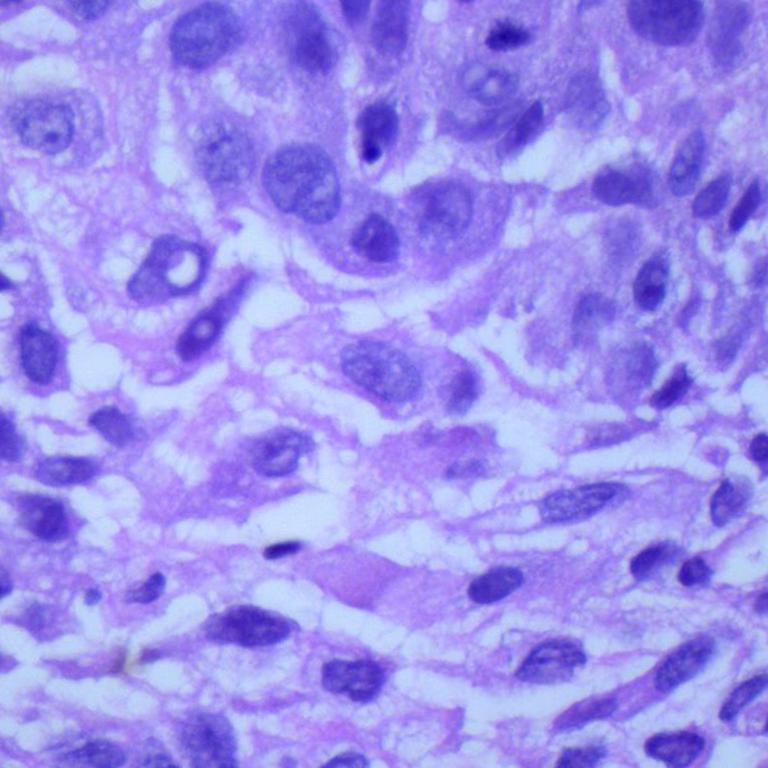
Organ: lung
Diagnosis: squamous carcinomas